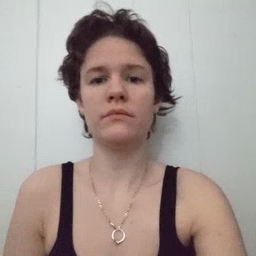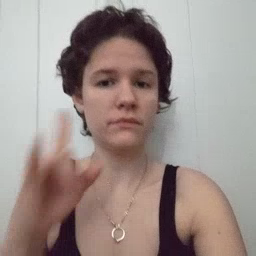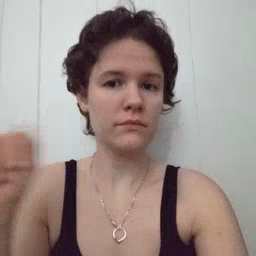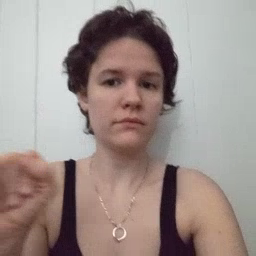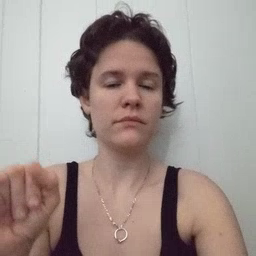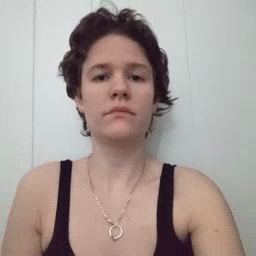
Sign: loud